Question: Hi I have a table (see screenshot for an extract of it - it has many more rows) in pandas and wish to pull out unique 'author_id' and then run a function to pull details associated with each ID.
I extract the list of unique ids by:
'unique_ids = df['author_id'].unique()'
Then I attempt to run:
'''
df['author_id'].unique().apply(some_function)
'''
Where 'some_function' takes the 'author_id' and returns some info. But I get the error:
'''
AttributeError: 'numpy.ndarray' object has no attribute 'apply'
'''
So I am resorting to:
> [some_function(author_id) for author_id in unique_ids]
Which works but isnt the efficient/vectorised way of doing this.
What is the way to do this in a vectorised way?
Thanks in advance!
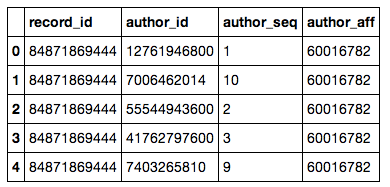
Answer: The output of the unique function is a numpy array, which doesn't provide the apply method. You can create a 'Series' by that array and then apply your function:
'''
pd.Series(df['author_id'].unique()).apply(some_function)
'''